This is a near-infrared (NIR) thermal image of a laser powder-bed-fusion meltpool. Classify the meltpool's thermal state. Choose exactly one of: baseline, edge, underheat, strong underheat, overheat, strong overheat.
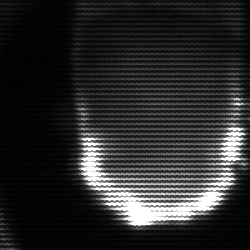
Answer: baseline